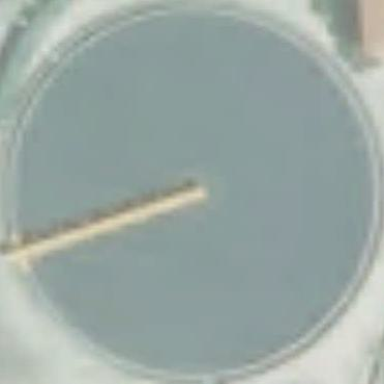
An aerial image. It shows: Image of wastewater.